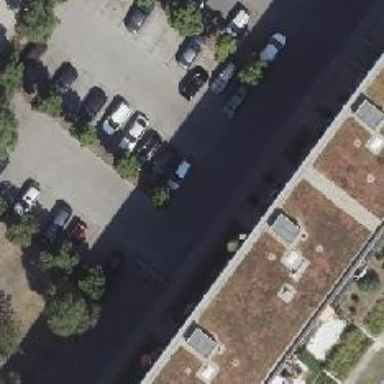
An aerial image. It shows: Parking aisle designated as service road.